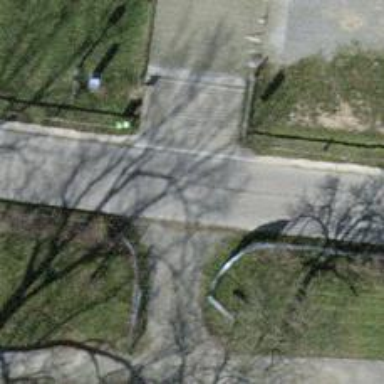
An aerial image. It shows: Unpaved driveway designed for service vehicles.